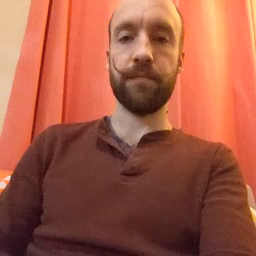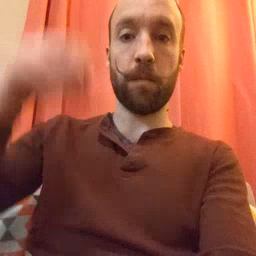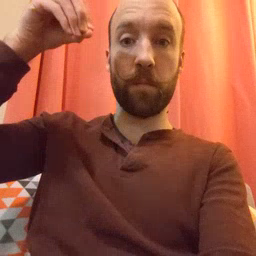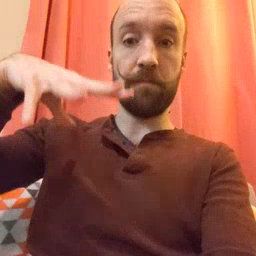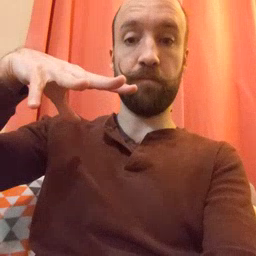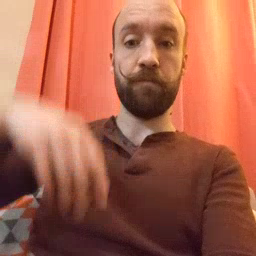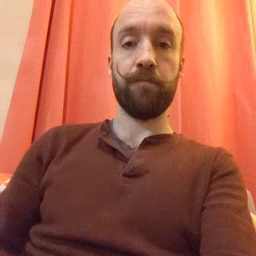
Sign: drop